Question: I want to make the function that turn off push notification off the app
(at the setting page)
by Uiswitch
How can i do it
Thanks!
Edited
Add example photo

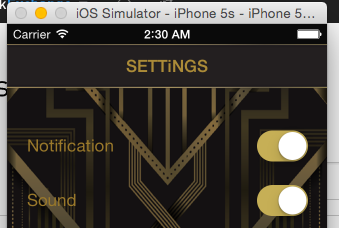
Answer: From the application, it is near to impossible, but you can set your change your Service which send Push notification.
If you are using 'APNS', than you must send Device token to your server, for send push notification.
You can make call to server for disable it with the device token you passed. You can make call on switch value change.